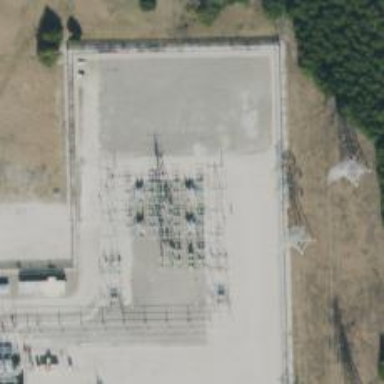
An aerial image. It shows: Switch for power supply.